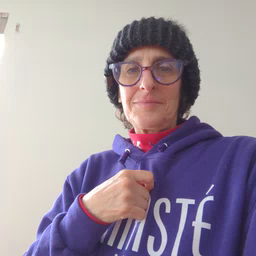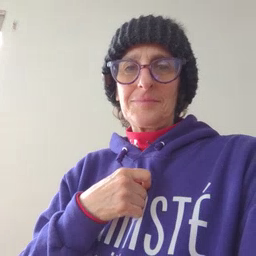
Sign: stairs